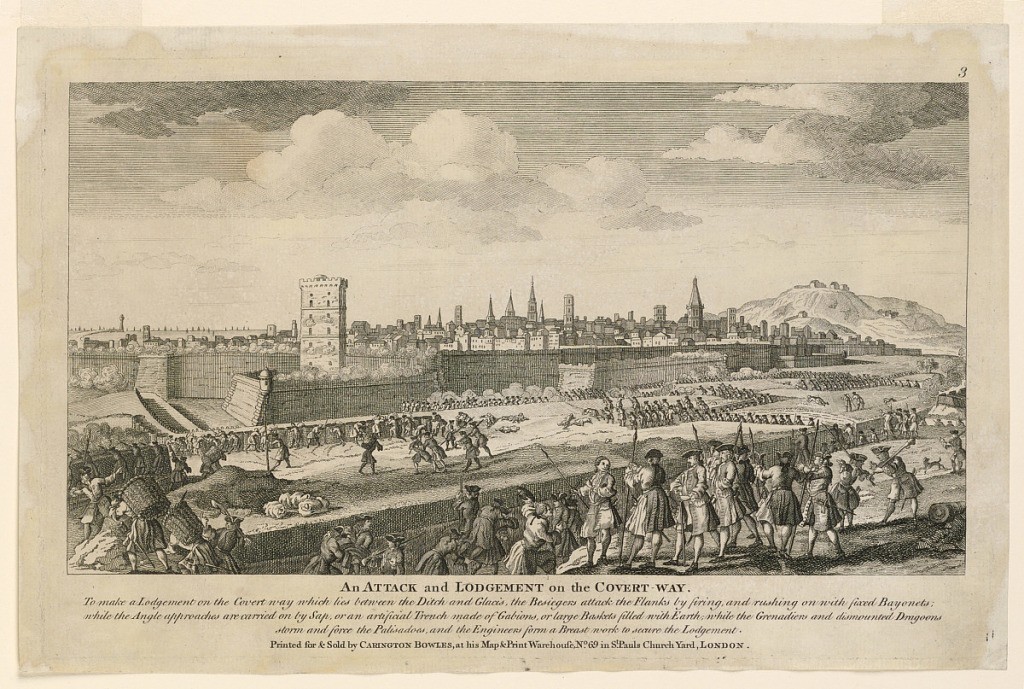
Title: An Attack and Lodgement on the Covert Way, from Twelve of the Most Remarkable Sieges and Battles in Europe
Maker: Carington Bowles, British, 1724 - 1793
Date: ca. 1760–1770
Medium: Engraving on paper
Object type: Print
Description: Soldiers are seen throwing up an earthen bulwark before a town. Inscribed below: "An ATTACK and LODGEMENT on the COVERT WAY", followed by a two-line description, and below: "printed for and Sold by Carington Bowles, at his Map and Print Warehouse, No. 69 in St. Paul's Church yard, London". Inscribed in the upper right corner, the number "3".